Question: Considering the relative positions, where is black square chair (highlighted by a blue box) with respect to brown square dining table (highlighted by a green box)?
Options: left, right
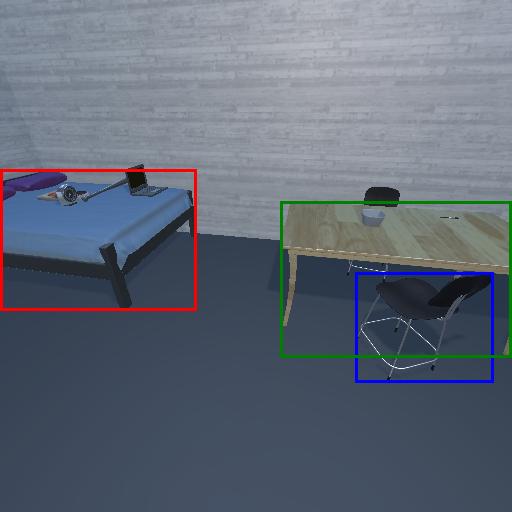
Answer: left